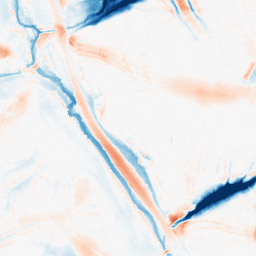
Category: morphological
Decomposition family: morphological
Decomposition parameters: operation: average
size: 20
Upsampling method: quadratic
Upsampling parameters: scale: 4
Upsampling scale: 4